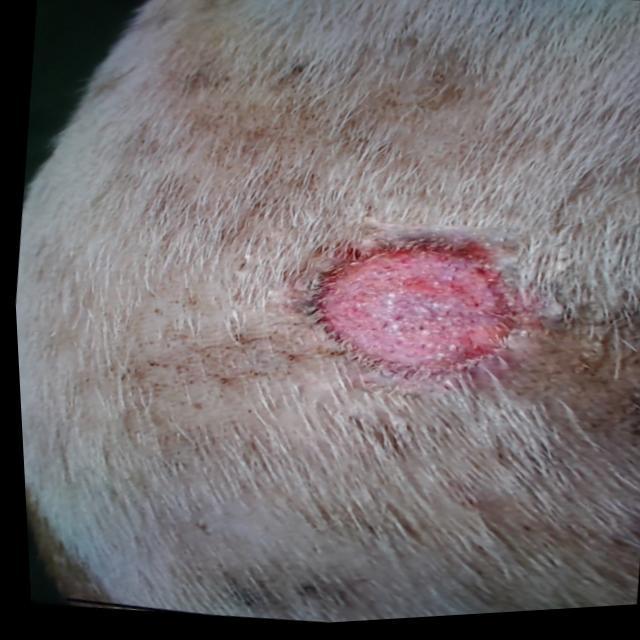
Canine ringworm (Dermatophytosis) — fungal infection caused by Microsporum or Trichophyton. Presents with circular alopecia, scaling, crusting, and broken hairs.